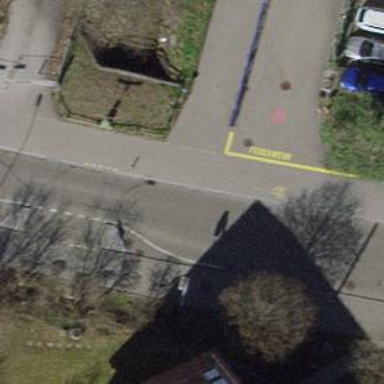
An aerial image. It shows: Asphalt path that serves as sidewalk.